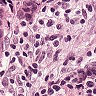
Metastatic tissue present: yes